Question: I have the following SQL Query.
'''
SELECT CON_ID, MAX(COM_DateTime) AS maxDate
FROM
(
SELECT CON_ID, COM_DateTime
FROM CON_Conversation
INNER JOIN COU_ConversationUser AS cu USING (CON_ID)
INNER JOIN COM_ConversationMessage AS cm USING (CON_ID)
WHERE cu.USR_ID = 4328 AND cm.USR_ID = 4328 AND cu.COU_Status <> 'deleted'
) AS sub
GROUP BY CON_ID
ORDER BY maxDate DESC
'''
And From the inner join COU_ConversationUser I would like to discard all the ones that have status deleted. Here is a sample of my table.

How can I using this same query discard all the fields front his table that have COU_Status equals to deleted? In this case would be only 1. But I haven't been able to figure it out.
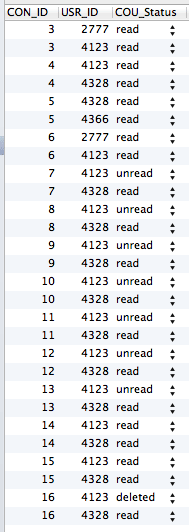
Answer: '''
AND cu.COU_Status <> 'deleted'
'''
should work already. Since it is not working either you are filtering the wrong field, or more likely the deleted result doesn't match the keyword you are filtering on. Check for spaces in the table and try 'not like %deleted%'. You seem to be on the right track, likely something small tripping you up. You can also try:
'''
and cu.COU_Status in ('read', 'unread')
'''